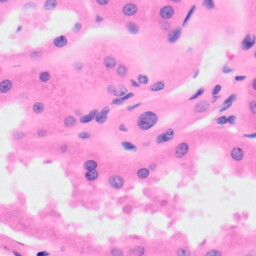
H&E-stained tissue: Kidney